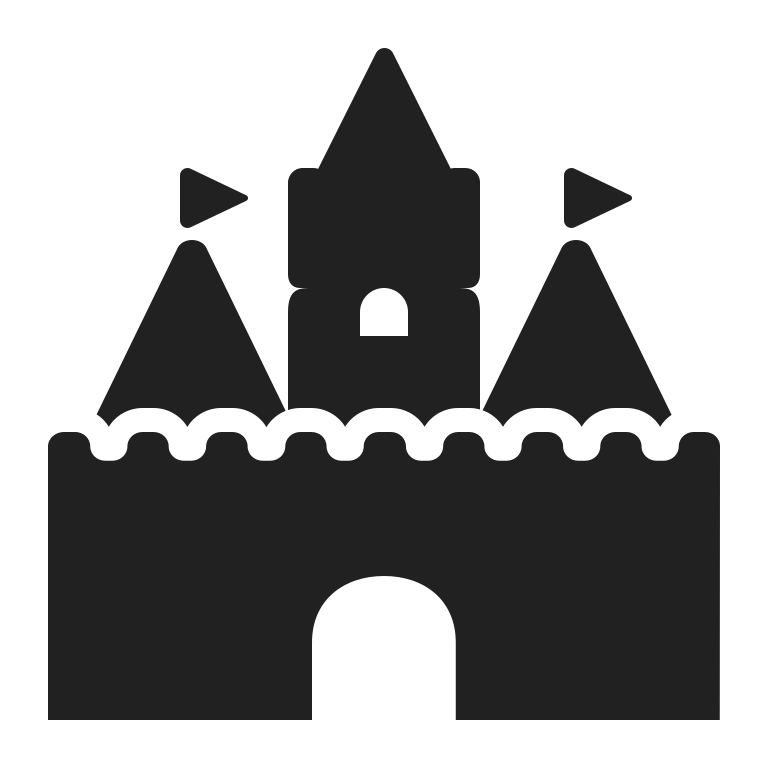
castle high contrast